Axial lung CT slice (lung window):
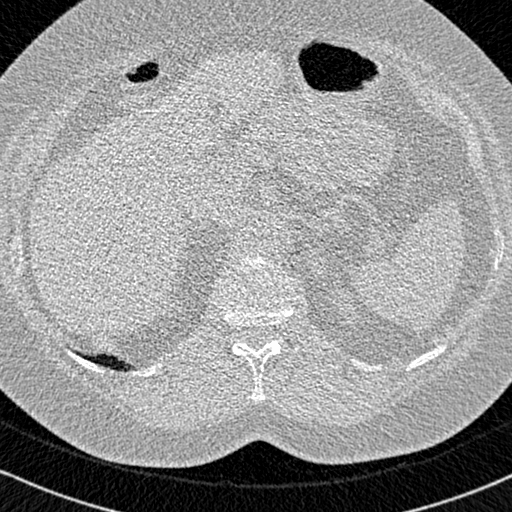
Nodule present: no